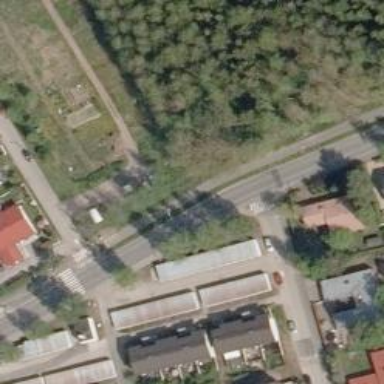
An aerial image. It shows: Asphalt cycleway.